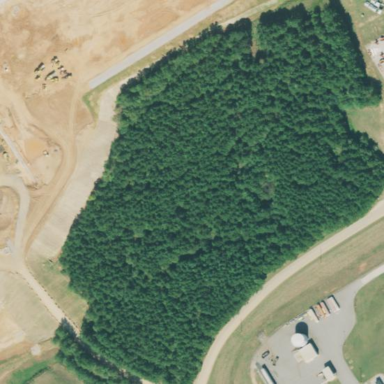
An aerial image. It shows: Lush woodland area covered with trees.